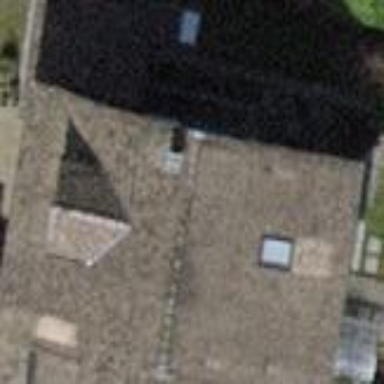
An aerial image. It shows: Terrace building.